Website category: university
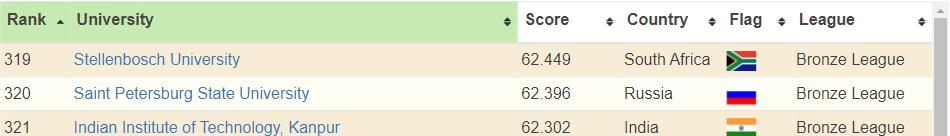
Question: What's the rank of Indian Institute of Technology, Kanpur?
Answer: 321

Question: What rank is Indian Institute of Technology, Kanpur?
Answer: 321

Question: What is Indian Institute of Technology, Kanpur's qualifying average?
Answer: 321

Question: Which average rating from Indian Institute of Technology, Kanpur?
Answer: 321

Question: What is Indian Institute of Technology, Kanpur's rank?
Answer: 321

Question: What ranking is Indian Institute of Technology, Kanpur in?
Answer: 321

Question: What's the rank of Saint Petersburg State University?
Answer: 320

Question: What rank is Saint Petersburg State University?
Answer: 320

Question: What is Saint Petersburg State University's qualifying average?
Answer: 320

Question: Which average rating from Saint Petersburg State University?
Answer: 320

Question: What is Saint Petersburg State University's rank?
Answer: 320

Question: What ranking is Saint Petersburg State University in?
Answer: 320

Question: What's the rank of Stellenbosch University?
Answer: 319

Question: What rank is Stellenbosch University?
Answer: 319

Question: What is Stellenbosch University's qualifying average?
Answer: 319

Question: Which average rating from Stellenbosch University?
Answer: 319

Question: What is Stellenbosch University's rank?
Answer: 319

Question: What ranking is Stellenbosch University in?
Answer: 319

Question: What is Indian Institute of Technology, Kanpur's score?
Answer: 62.302

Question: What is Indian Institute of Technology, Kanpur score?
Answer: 62.302

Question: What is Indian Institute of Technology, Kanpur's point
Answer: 62.302

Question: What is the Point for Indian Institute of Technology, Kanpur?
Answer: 62.302

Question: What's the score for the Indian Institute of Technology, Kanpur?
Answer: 62.302

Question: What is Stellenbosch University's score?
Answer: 62.449

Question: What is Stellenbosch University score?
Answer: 62.449

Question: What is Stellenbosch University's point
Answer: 62.449

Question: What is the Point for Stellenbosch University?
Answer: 62.449

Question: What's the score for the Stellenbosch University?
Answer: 62.449

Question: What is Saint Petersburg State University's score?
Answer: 62.396

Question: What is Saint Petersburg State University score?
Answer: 62.396

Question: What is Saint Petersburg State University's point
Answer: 62.396

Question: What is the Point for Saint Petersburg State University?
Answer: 62.396

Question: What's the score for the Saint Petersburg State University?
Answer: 62.396

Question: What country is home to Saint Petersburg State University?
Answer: Russia

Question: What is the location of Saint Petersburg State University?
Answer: Russia

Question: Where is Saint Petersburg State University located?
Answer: Russia

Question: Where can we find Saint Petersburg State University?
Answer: Russia

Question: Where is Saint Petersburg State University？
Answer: Russia

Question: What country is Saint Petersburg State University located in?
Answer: Russia

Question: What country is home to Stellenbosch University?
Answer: South Africa

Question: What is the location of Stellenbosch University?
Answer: South Africa

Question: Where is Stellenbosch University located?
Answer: South Africa

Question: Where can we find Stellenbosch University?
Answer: South Africa

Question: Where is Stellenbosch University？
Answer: South Africa

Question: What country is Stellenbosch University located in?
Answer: South Africa

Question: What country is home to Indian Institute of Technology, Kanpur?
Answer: India

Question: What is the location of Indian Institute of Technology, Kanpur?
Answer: India

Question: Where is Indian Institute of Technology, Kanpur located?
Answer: India

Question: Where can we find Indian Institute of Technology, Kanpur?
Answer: India

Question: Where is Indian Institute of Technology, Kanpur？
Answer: India

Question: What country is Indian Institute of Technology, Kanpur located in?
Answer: India

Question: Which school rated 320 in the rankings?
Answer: Saint Petersburg State University

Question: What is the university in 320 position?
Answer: Saint Petersburg State University

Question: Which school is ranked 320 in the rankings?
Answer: Saint Petersburg State University

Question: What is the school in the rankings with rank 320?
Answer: Saint Petersburg State University

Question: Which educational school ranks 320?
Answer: Saint Petersburg State University

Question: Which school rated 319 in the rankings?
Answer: Stellenbosch University

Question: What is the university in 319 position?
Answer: Stellenbosch University

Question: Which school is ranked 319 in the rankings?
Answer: Stellenbosch University

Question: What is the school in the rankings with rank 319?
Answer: Stellenbosch University

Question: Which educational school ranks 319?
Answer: Stellenbosch University

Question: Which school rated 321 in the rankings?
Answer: Indian Institute of Technology, Kanpur

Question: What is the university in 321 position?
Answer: Indian Institute of Technology, Kanpur

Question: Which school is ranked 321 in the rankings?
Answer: Indian Institute of Technology, Kanpur